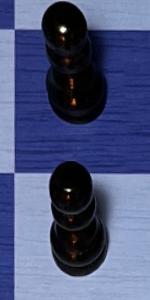
Label: Pawn_Black